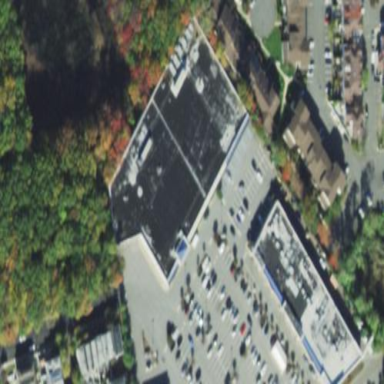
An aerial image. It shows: Retail building.